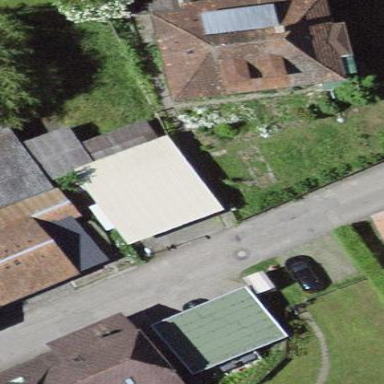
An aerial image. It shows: View of roof of building.